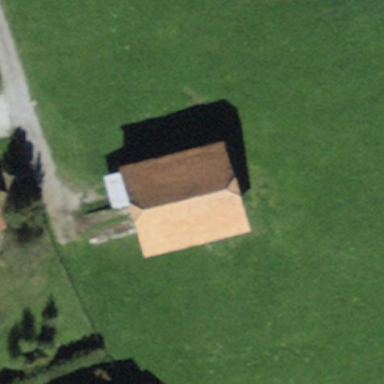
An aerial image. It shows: Rural barn.